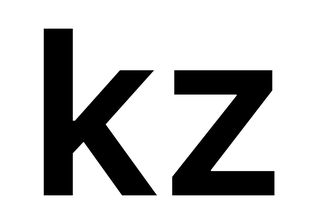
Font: Inter_SemiBold